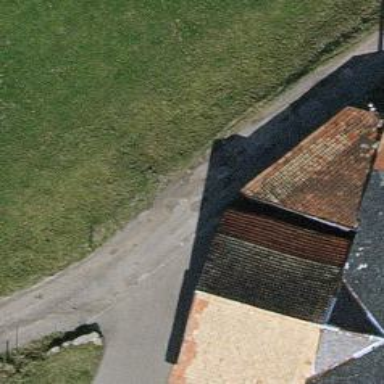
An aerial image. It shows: Cowshed building.